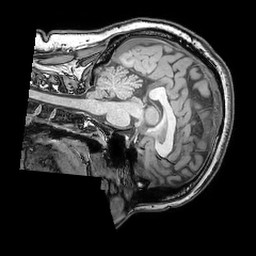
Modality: T1w
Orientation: sagittal
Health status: ill
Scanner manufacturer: philips
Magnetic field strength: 3 T
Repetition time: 0.007 s
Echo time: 0.0035 s